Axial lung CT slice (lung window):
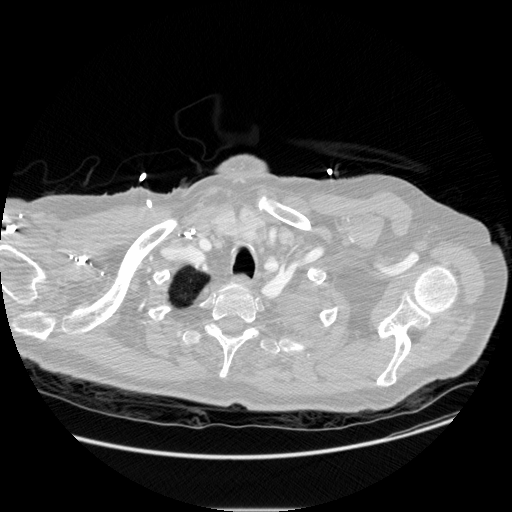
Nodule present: no